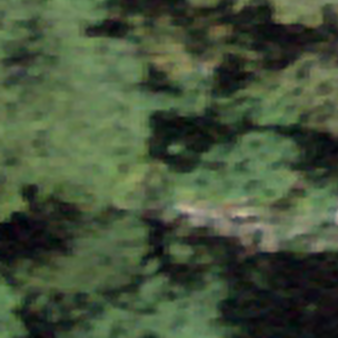
Label: other